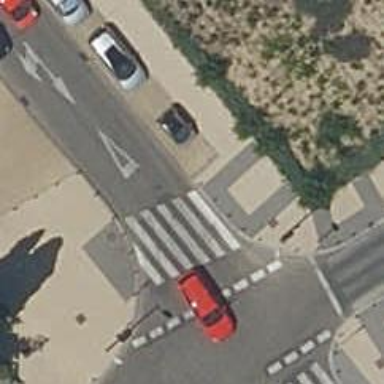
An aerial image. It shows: Uncontrolled road crossing.